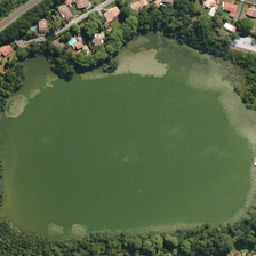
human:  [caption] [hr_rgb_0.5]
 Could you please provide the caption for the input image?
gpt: a pond with many plants in the middle while with many buildings surrounded .

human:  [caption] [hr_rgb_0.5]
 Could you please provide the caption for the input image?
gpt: is a irregular circular pond with moss green water in the middle .

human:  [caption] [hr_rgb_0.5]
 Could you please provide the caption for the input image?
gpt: a pond surrounded by some houses which with light red roof .

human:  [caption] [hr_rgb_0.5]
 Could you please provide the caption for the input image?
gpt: many green trees and buildings are around an almost circle pond .

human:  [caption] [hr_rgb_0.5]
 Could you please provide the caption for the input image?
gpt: a pond with sky inverted image while surrounded by many spring green plants .